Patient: sex M, age 57
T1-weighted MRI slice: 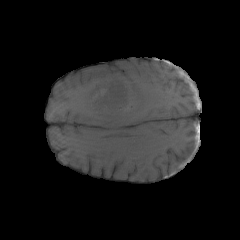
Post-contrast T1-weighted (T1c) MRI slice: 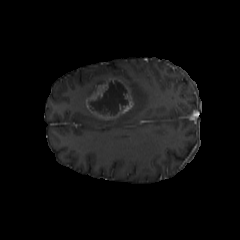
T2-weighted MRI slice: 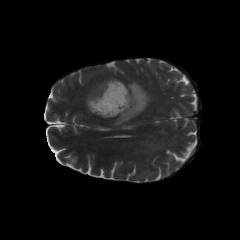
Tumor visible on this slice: yes
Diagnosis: Glioblastoma, IDH-wildtype
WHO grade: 4